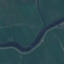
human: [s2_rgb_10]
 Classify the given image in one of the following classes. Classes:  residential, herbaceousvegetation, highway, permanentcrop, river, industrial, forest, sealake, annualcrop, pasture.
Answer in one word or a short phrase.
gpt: River